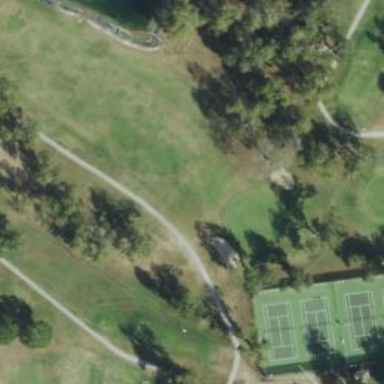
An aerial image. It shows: View of golf hole.